Question: There was a problem with an auto-renewable subscription IAP and Apple rejected it. Now, before submitting the requested non-renewable subscription type, I delete the old IAPs. But ITC just won't let me (the delete button is disabled). Why?

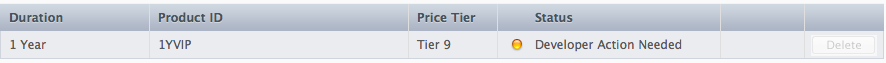
Answer: Seems you cannot delete renewable subscriptions entirely, just added a new duration with some random product ID and removed the old one with status "Developer Action Needed". Now the IAP will be permanently on "Ready to Submit", but I guess I can live with that.